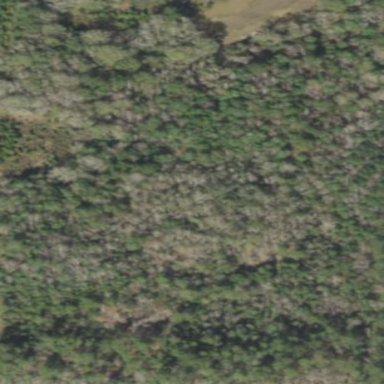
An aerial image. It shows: Mixed woodland area with various types of leaves.